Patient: sex F, age 68
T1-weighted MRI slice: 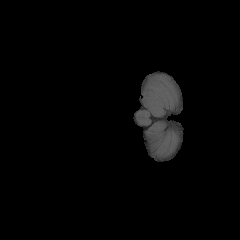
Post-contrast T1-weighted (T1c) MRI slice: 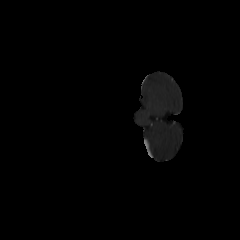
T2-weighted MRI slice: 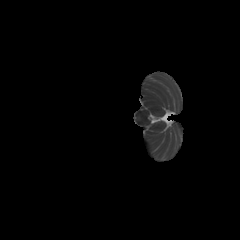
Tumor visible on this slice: no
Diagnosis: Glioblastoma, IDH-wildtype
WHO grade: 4